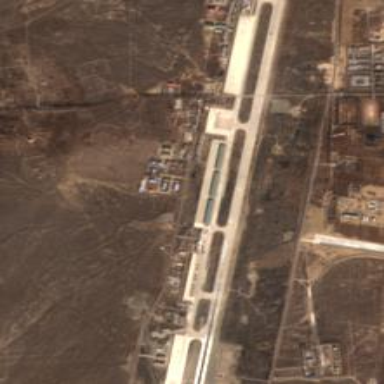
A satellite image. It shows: Runway at airport.